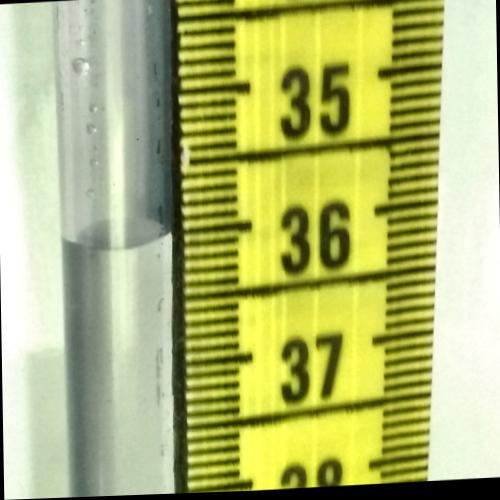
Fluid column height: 36.0 cm